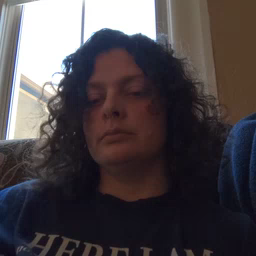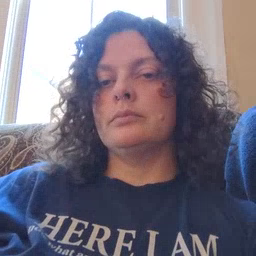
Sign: radio